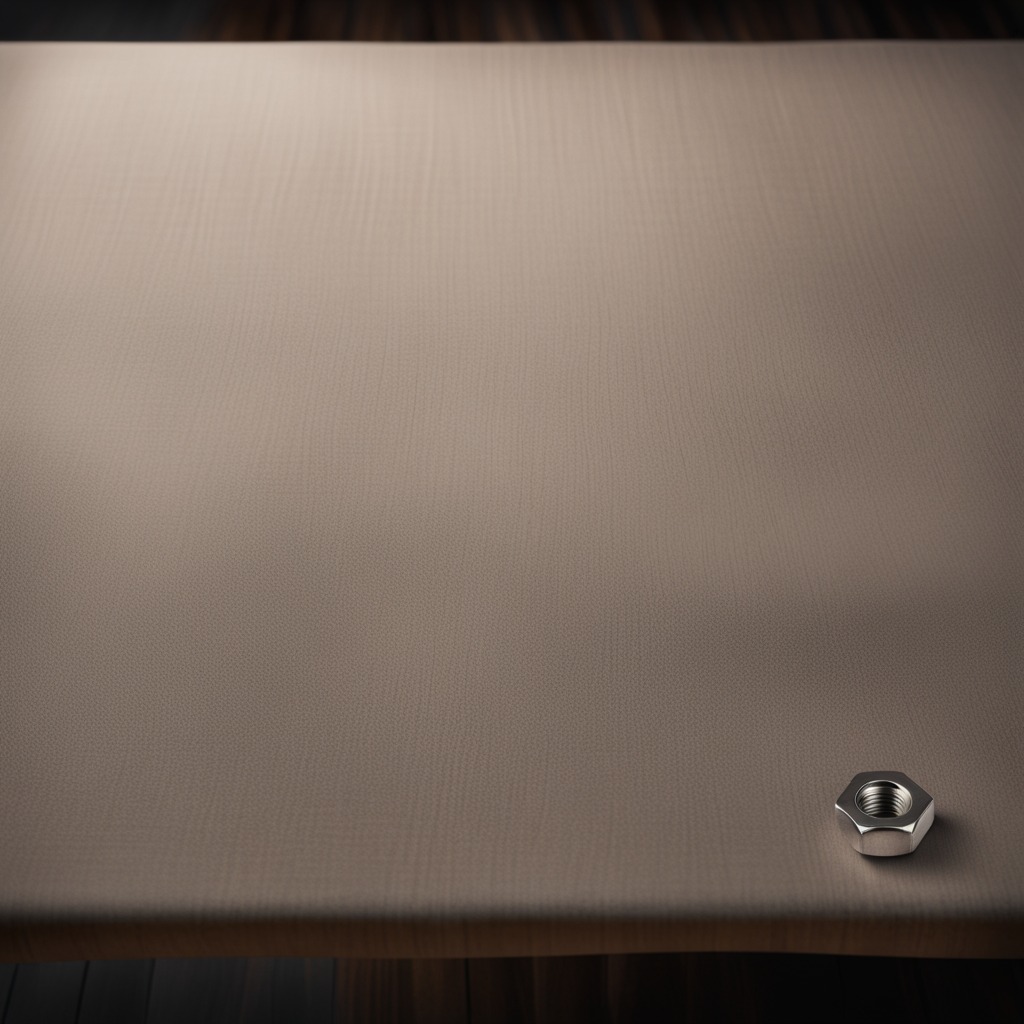
A metal nut is lying on the wooden table.